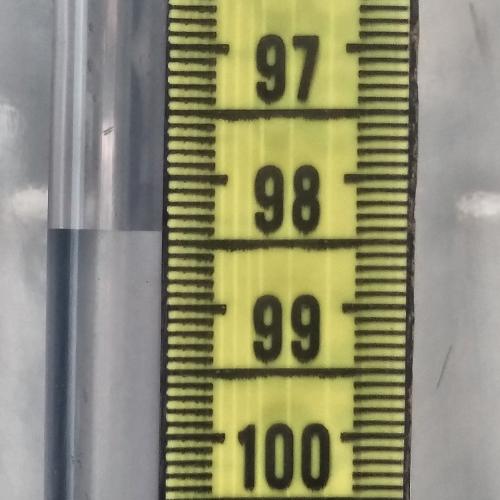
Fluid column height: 98.4 cm